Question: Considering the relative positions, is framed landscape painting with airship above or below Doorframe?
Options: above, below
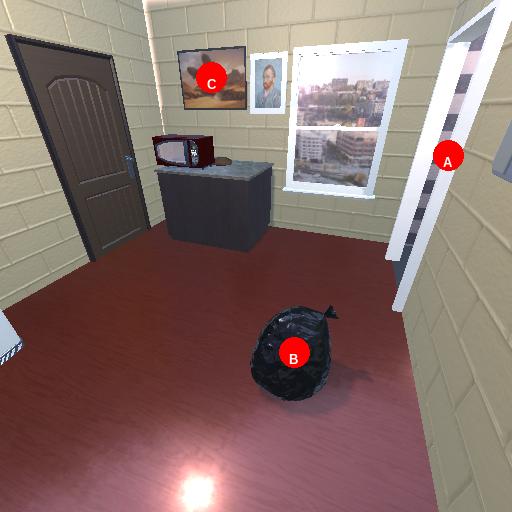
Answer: above